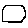
Label: hexagon